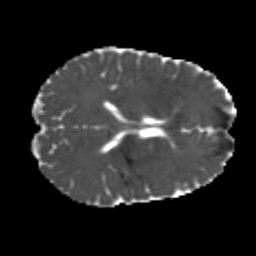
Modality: MD
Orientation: axial
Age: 24
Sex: male
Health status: healthy
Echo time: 0.074 s